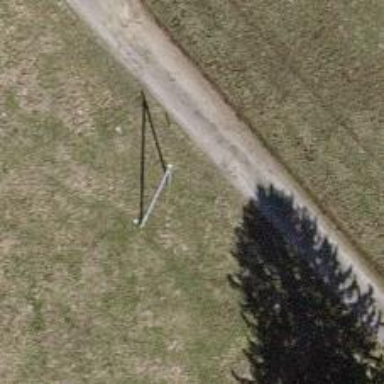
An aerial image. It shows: Minor power line.